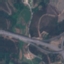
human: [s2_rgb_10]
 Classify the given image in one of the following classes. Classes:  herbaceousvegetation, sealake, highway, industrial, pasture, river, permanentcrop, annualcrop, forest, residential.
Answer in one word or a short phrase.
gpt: Highway